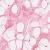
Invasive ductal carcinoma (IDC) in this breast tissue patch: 0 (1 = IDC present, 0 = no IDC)